Question: I'm using React for a web application, and I've started learning about Flux. I like the concept of a unidirectional data flow, but I'm having some problems understanding how that connects to an API.
I have a back end written in Sinatra. What I'm confused about is how does the data flow from an interaction with the component to the back end and back again? Is it that the database and what Flux calls a Store are two different things?
The way I'm interpreting it is like this:
User interacts with React View =>
Action Creator sends data to back end =>
back end responds to Action Creator with new data/success/error =>
Action Creator sends action and response to Dispatcher =>
the Dispatcher sees the action and calls the callback based on that Action,
passing it the back end response =>
the Store updates itself using the back end response =>
the Store sends the change event and the data to the React View =>
the React View renders =>
(cycle repeats)

What confuses me is how the stores work. Do I need two stores like how I'm interpreting it? Or is the back end supposed to be the store?
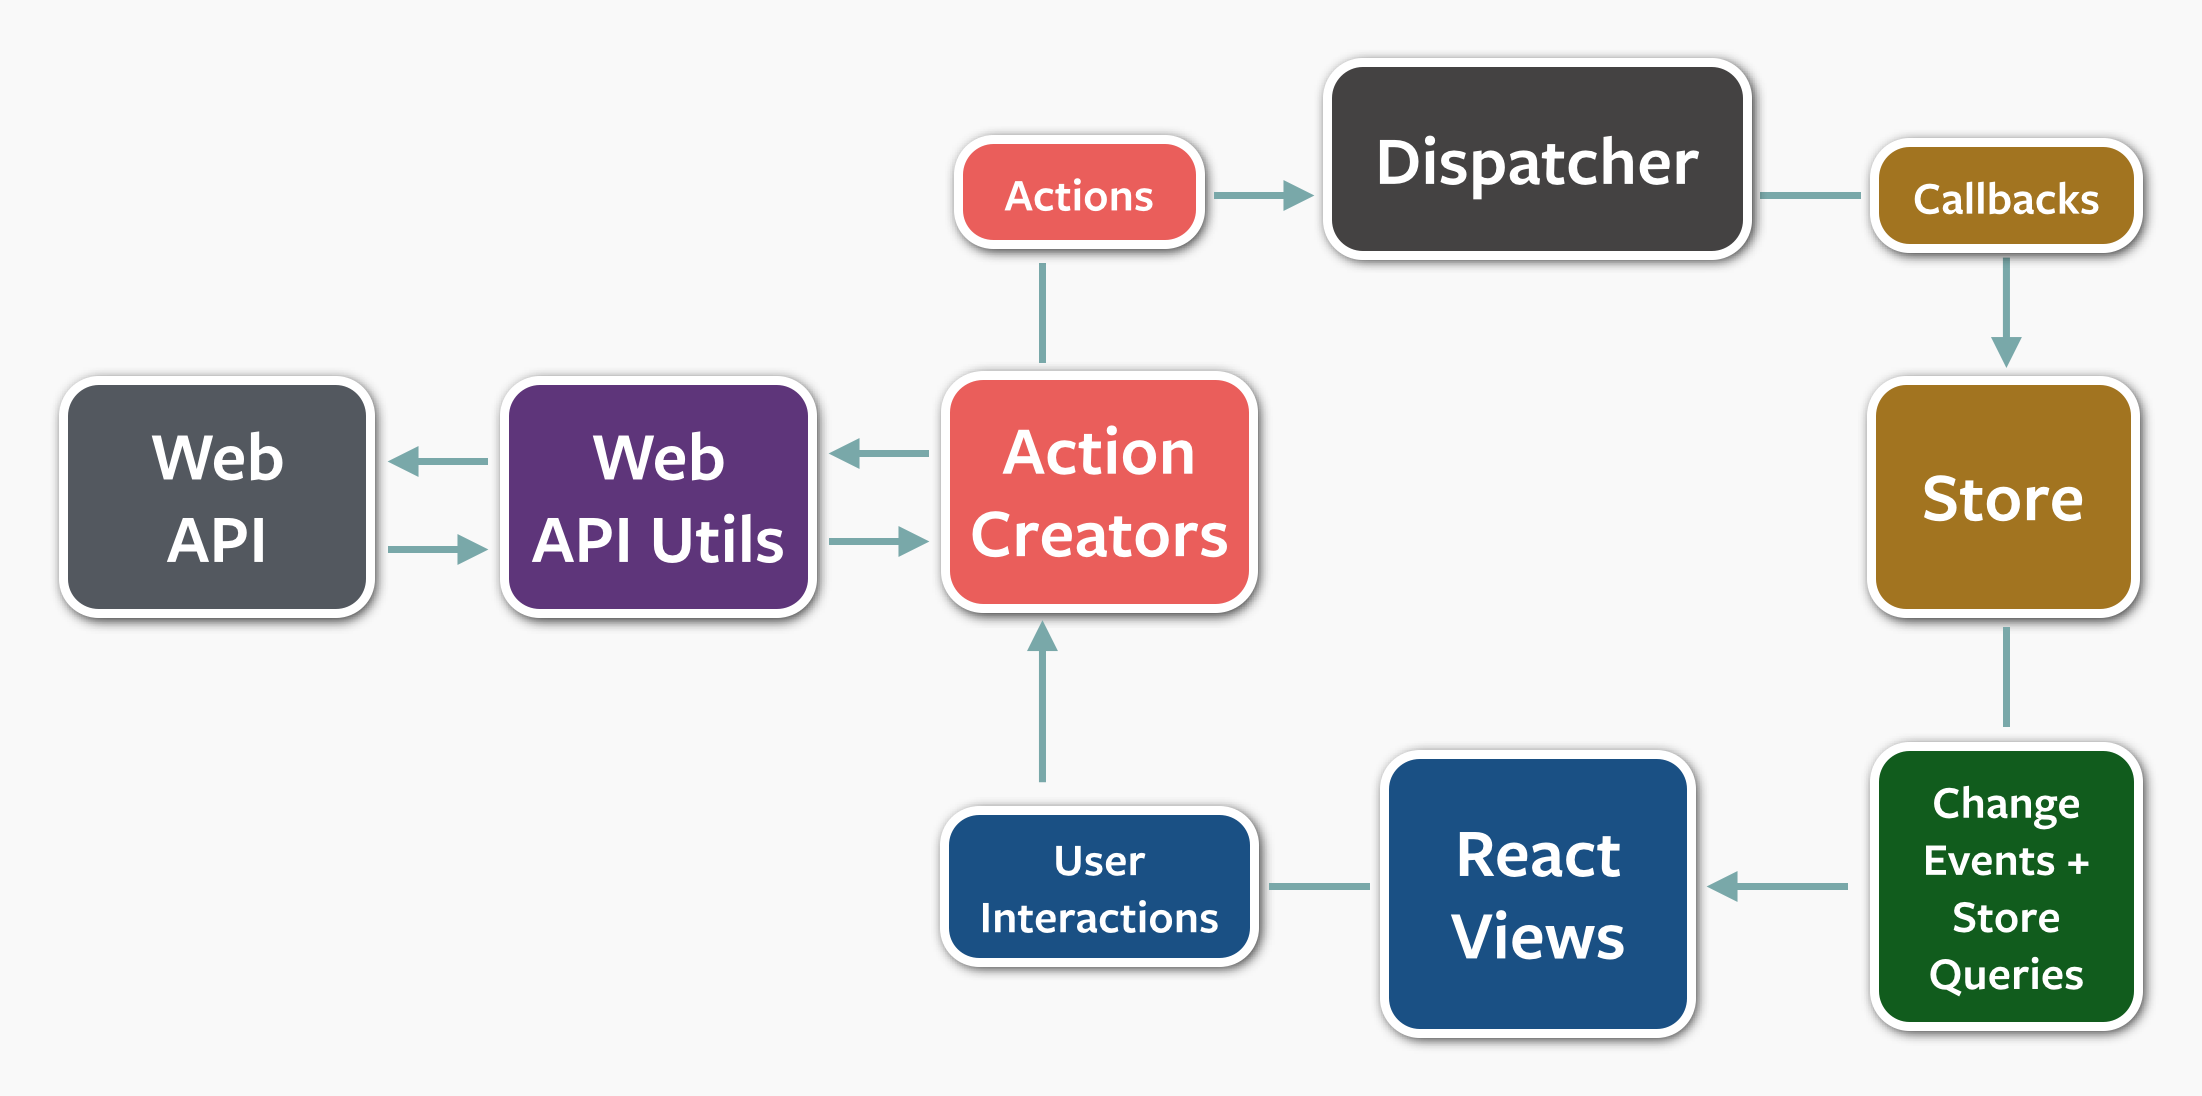
Answer: No, you "just" have the one store - it usually helps to think about it in a one store - one component relationship. Note, this should be taken with a grain of salt since it's definitely possible to have several stores connected to one component and vice versa.
There's a few ways you can implement backend communication but the way normally do it is this, usually with the <URL>:
'''
var SomeStore = Reflux.createStore({
getInitialState: function () {
//called when store is created
var ApiPromise = MyApi.get('/my-resource-path/');
ApiPromise.success(function (data) {
this.data = data;
this.triggerUpdateOfComponent(this.data);
}.bind(this));
}
});
'''
Using just normal Flux implementation you would do this in the Dispatcher and when the application starts loading you would trigger an action through an Action Creator and tell the Dispatcher to start doing its work.
To help with the grokking of a store, think of it as the container that handles the logic and manipulation related to your components data.